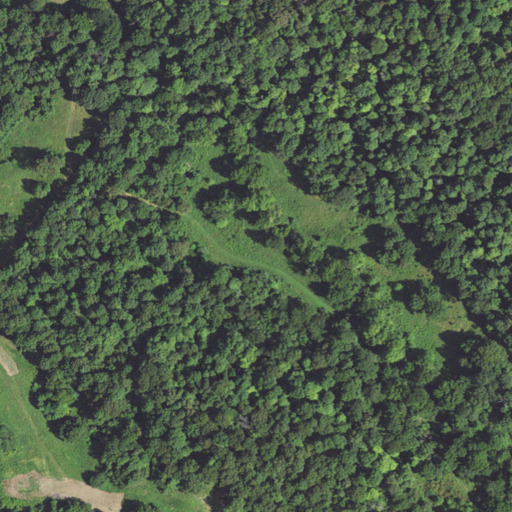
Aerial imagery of depression(s) in Kentucky named Panther Hollow containing deciduous forest and shrub